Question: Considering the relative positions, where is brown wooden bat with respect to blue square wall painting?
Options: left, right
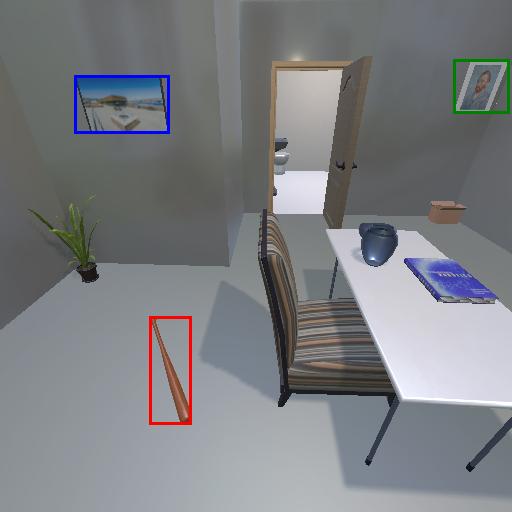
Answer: left